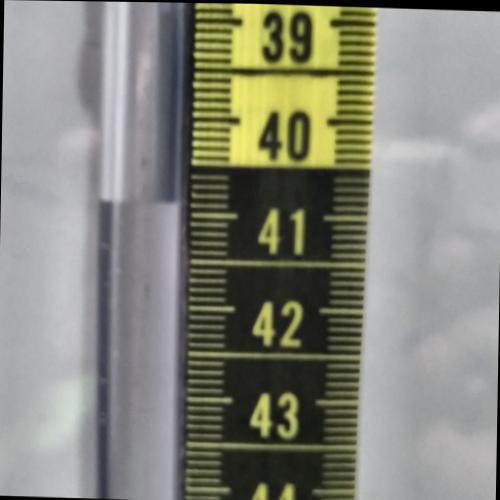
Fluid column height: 40.9 cm